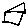
Label: house